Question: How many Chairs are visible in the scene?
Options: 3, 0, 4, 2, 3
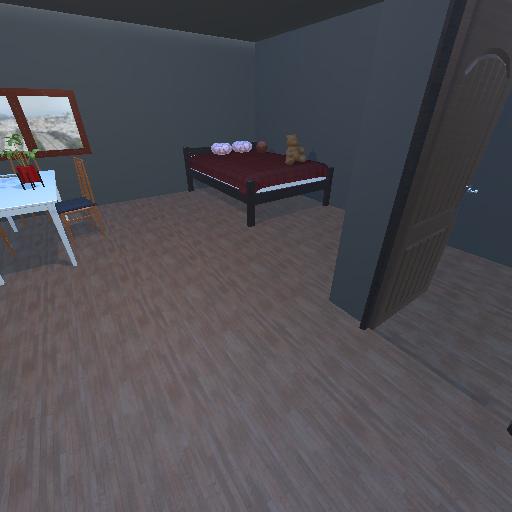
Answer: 3